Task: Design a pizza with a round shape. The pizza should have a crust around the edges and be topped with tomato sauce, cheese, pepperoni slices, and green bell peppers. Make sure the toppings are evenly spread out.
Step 23:
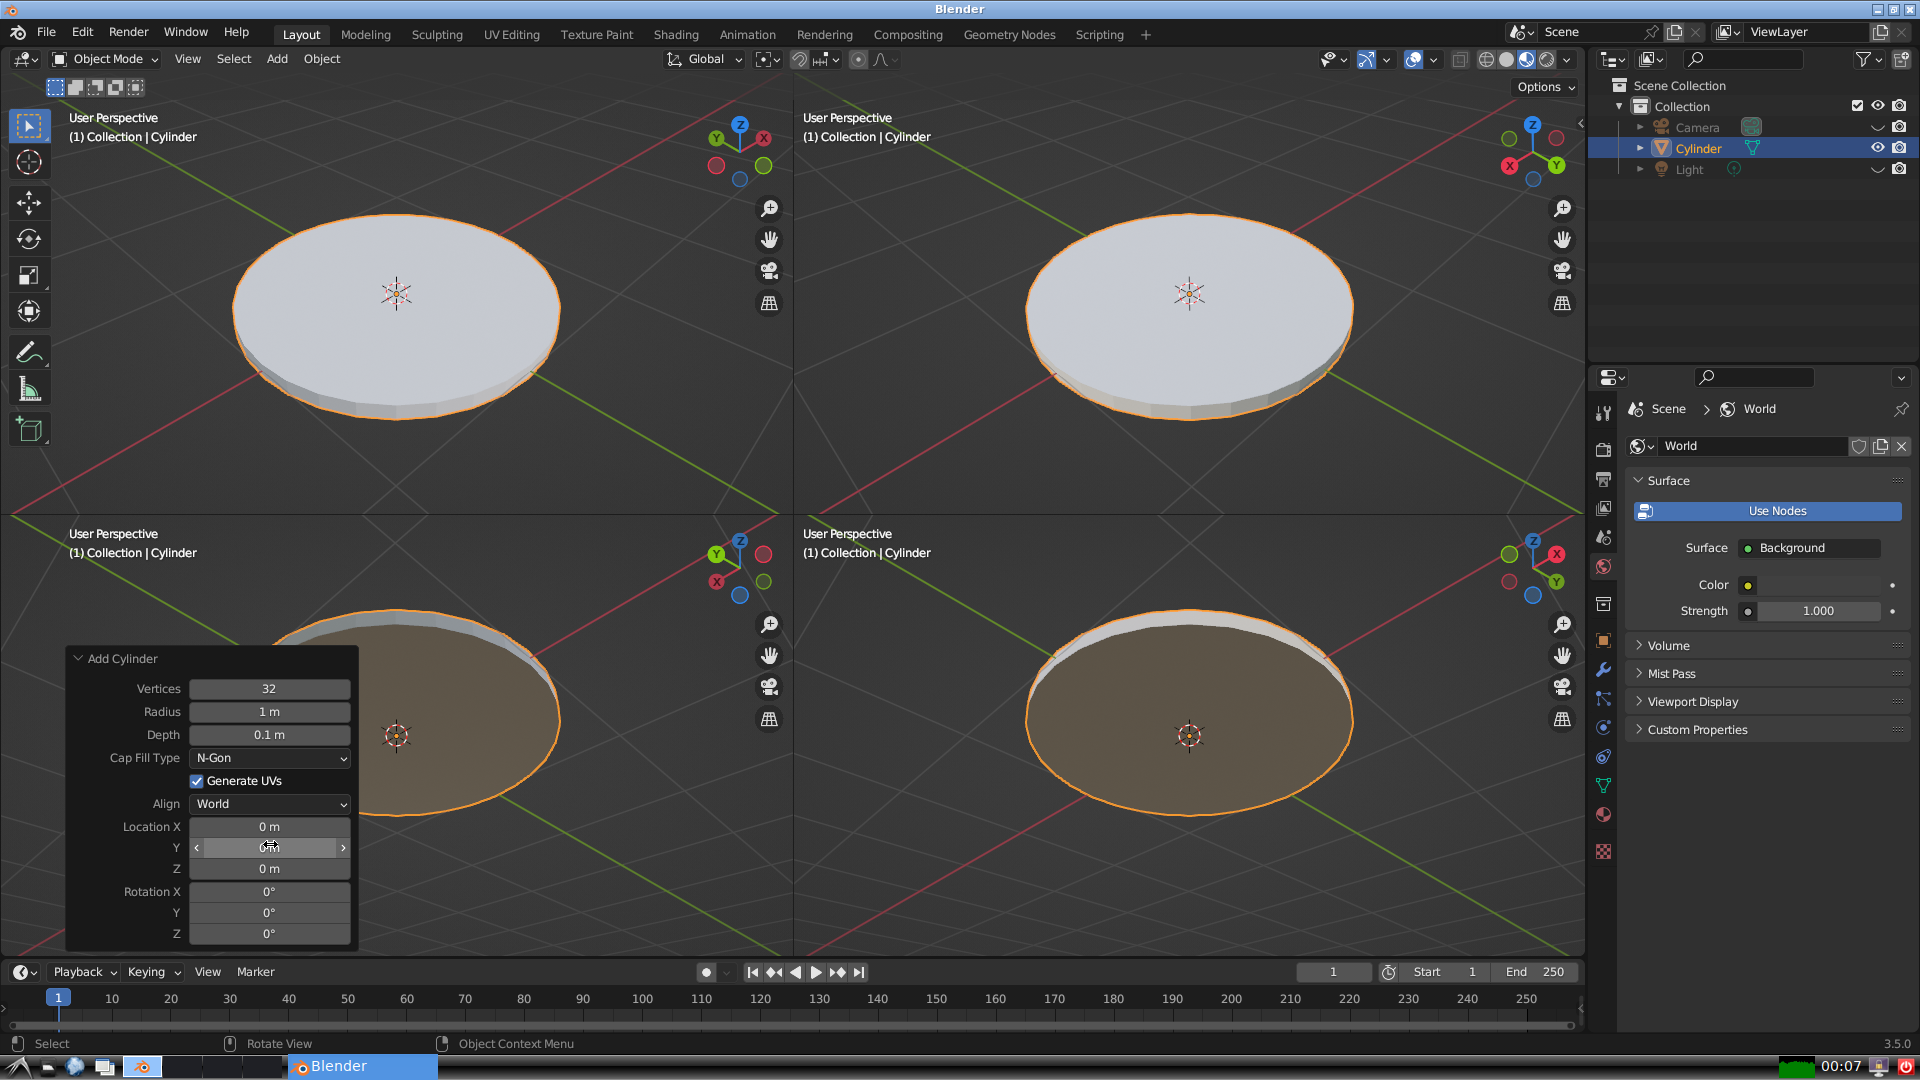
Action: {"mouse_move": [270, 868]}